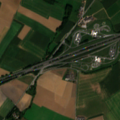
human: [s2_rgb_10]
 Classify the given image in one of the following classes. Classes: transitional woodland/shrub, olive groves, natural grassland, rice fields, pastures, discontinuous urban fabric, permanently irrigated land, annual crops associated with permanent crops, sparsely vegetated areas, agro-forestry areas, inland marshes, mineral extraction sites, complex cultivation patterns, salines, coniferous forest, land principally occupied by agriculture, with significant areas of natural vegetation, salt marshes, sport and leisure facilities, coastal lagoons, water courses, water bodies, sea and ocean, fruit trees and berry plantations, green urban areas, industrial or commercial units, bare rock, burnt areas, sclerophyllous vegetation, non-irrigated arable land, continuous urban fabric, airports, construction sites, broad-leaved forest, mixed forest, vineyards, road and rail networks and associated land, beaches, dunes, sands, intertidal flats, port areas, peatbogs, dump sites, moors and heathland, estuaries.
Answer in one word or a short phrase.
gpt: discontinuous urban fabric, road and rail networks and associated land, non-irrigated arable land, complex cultivation patterns